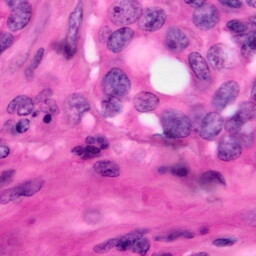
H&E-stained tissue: Pancreatic